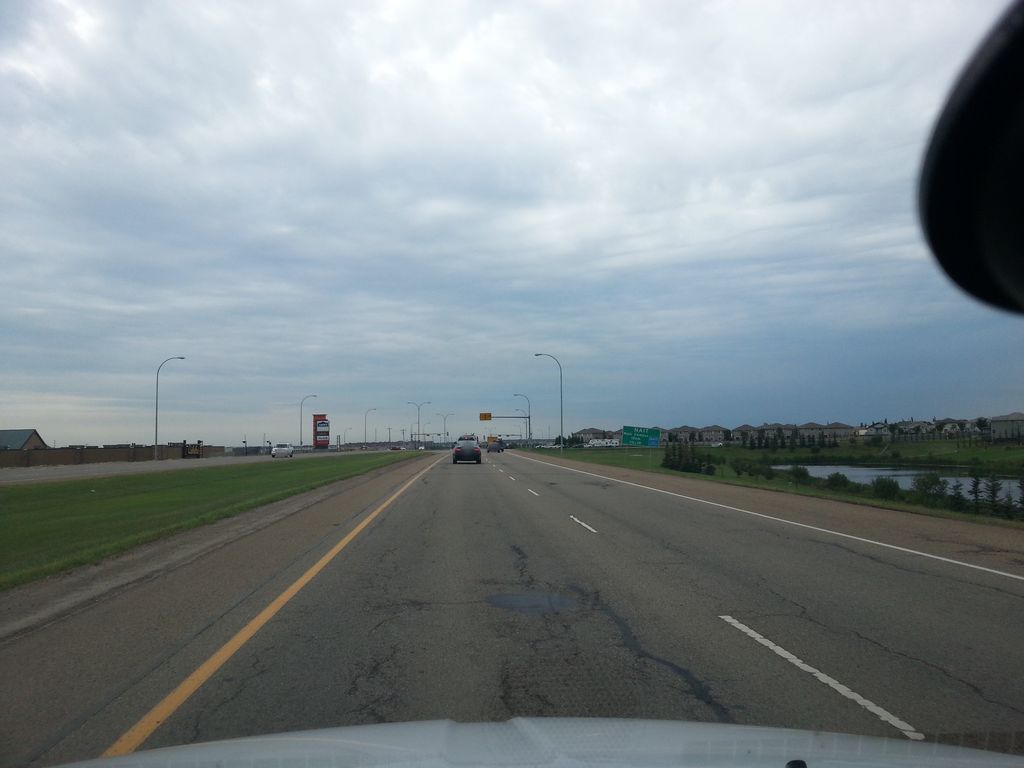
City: edmonton